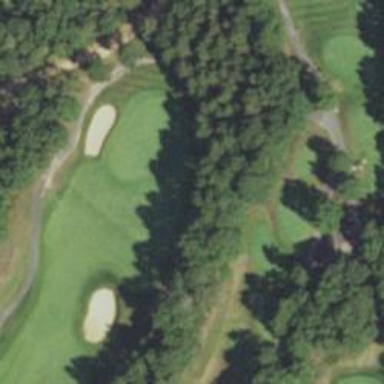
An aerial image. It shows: Golf hole.